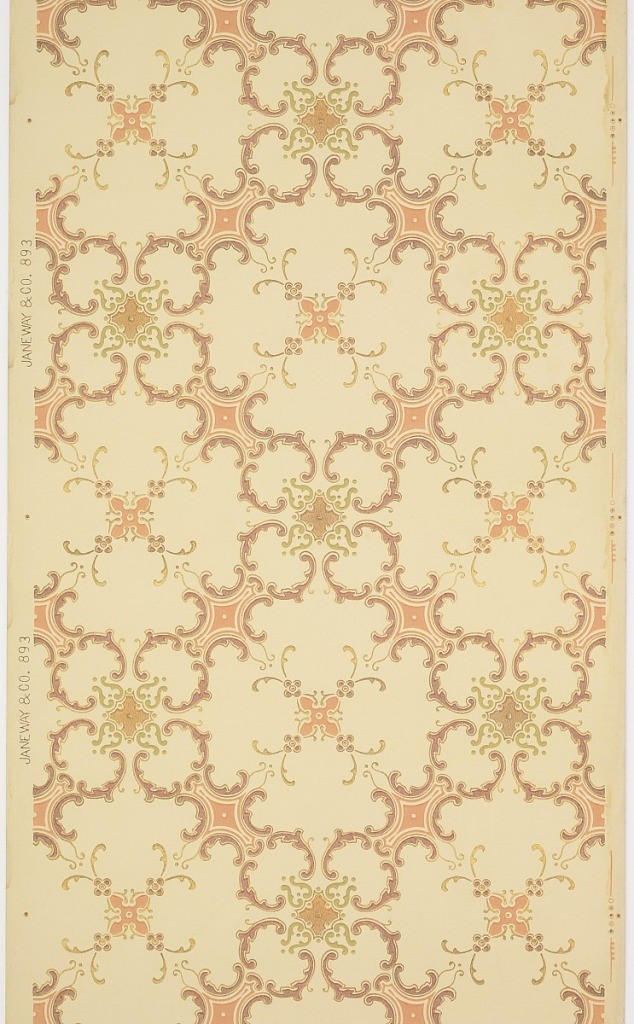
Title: Ceiling paper
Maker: Janeway & Co. Inc., New Brunswick, New Jersey, 1848 - 1914
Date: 1905–1915
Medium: Machine-printed paper, textured, liquid mica
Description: On light gray ground, purple and pink scroll treillage with floral motifs.